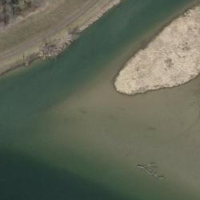
EUNIS habitat code: 15
Species observed at this site:
Mareca penelope
Aythya fuligula